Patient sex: M
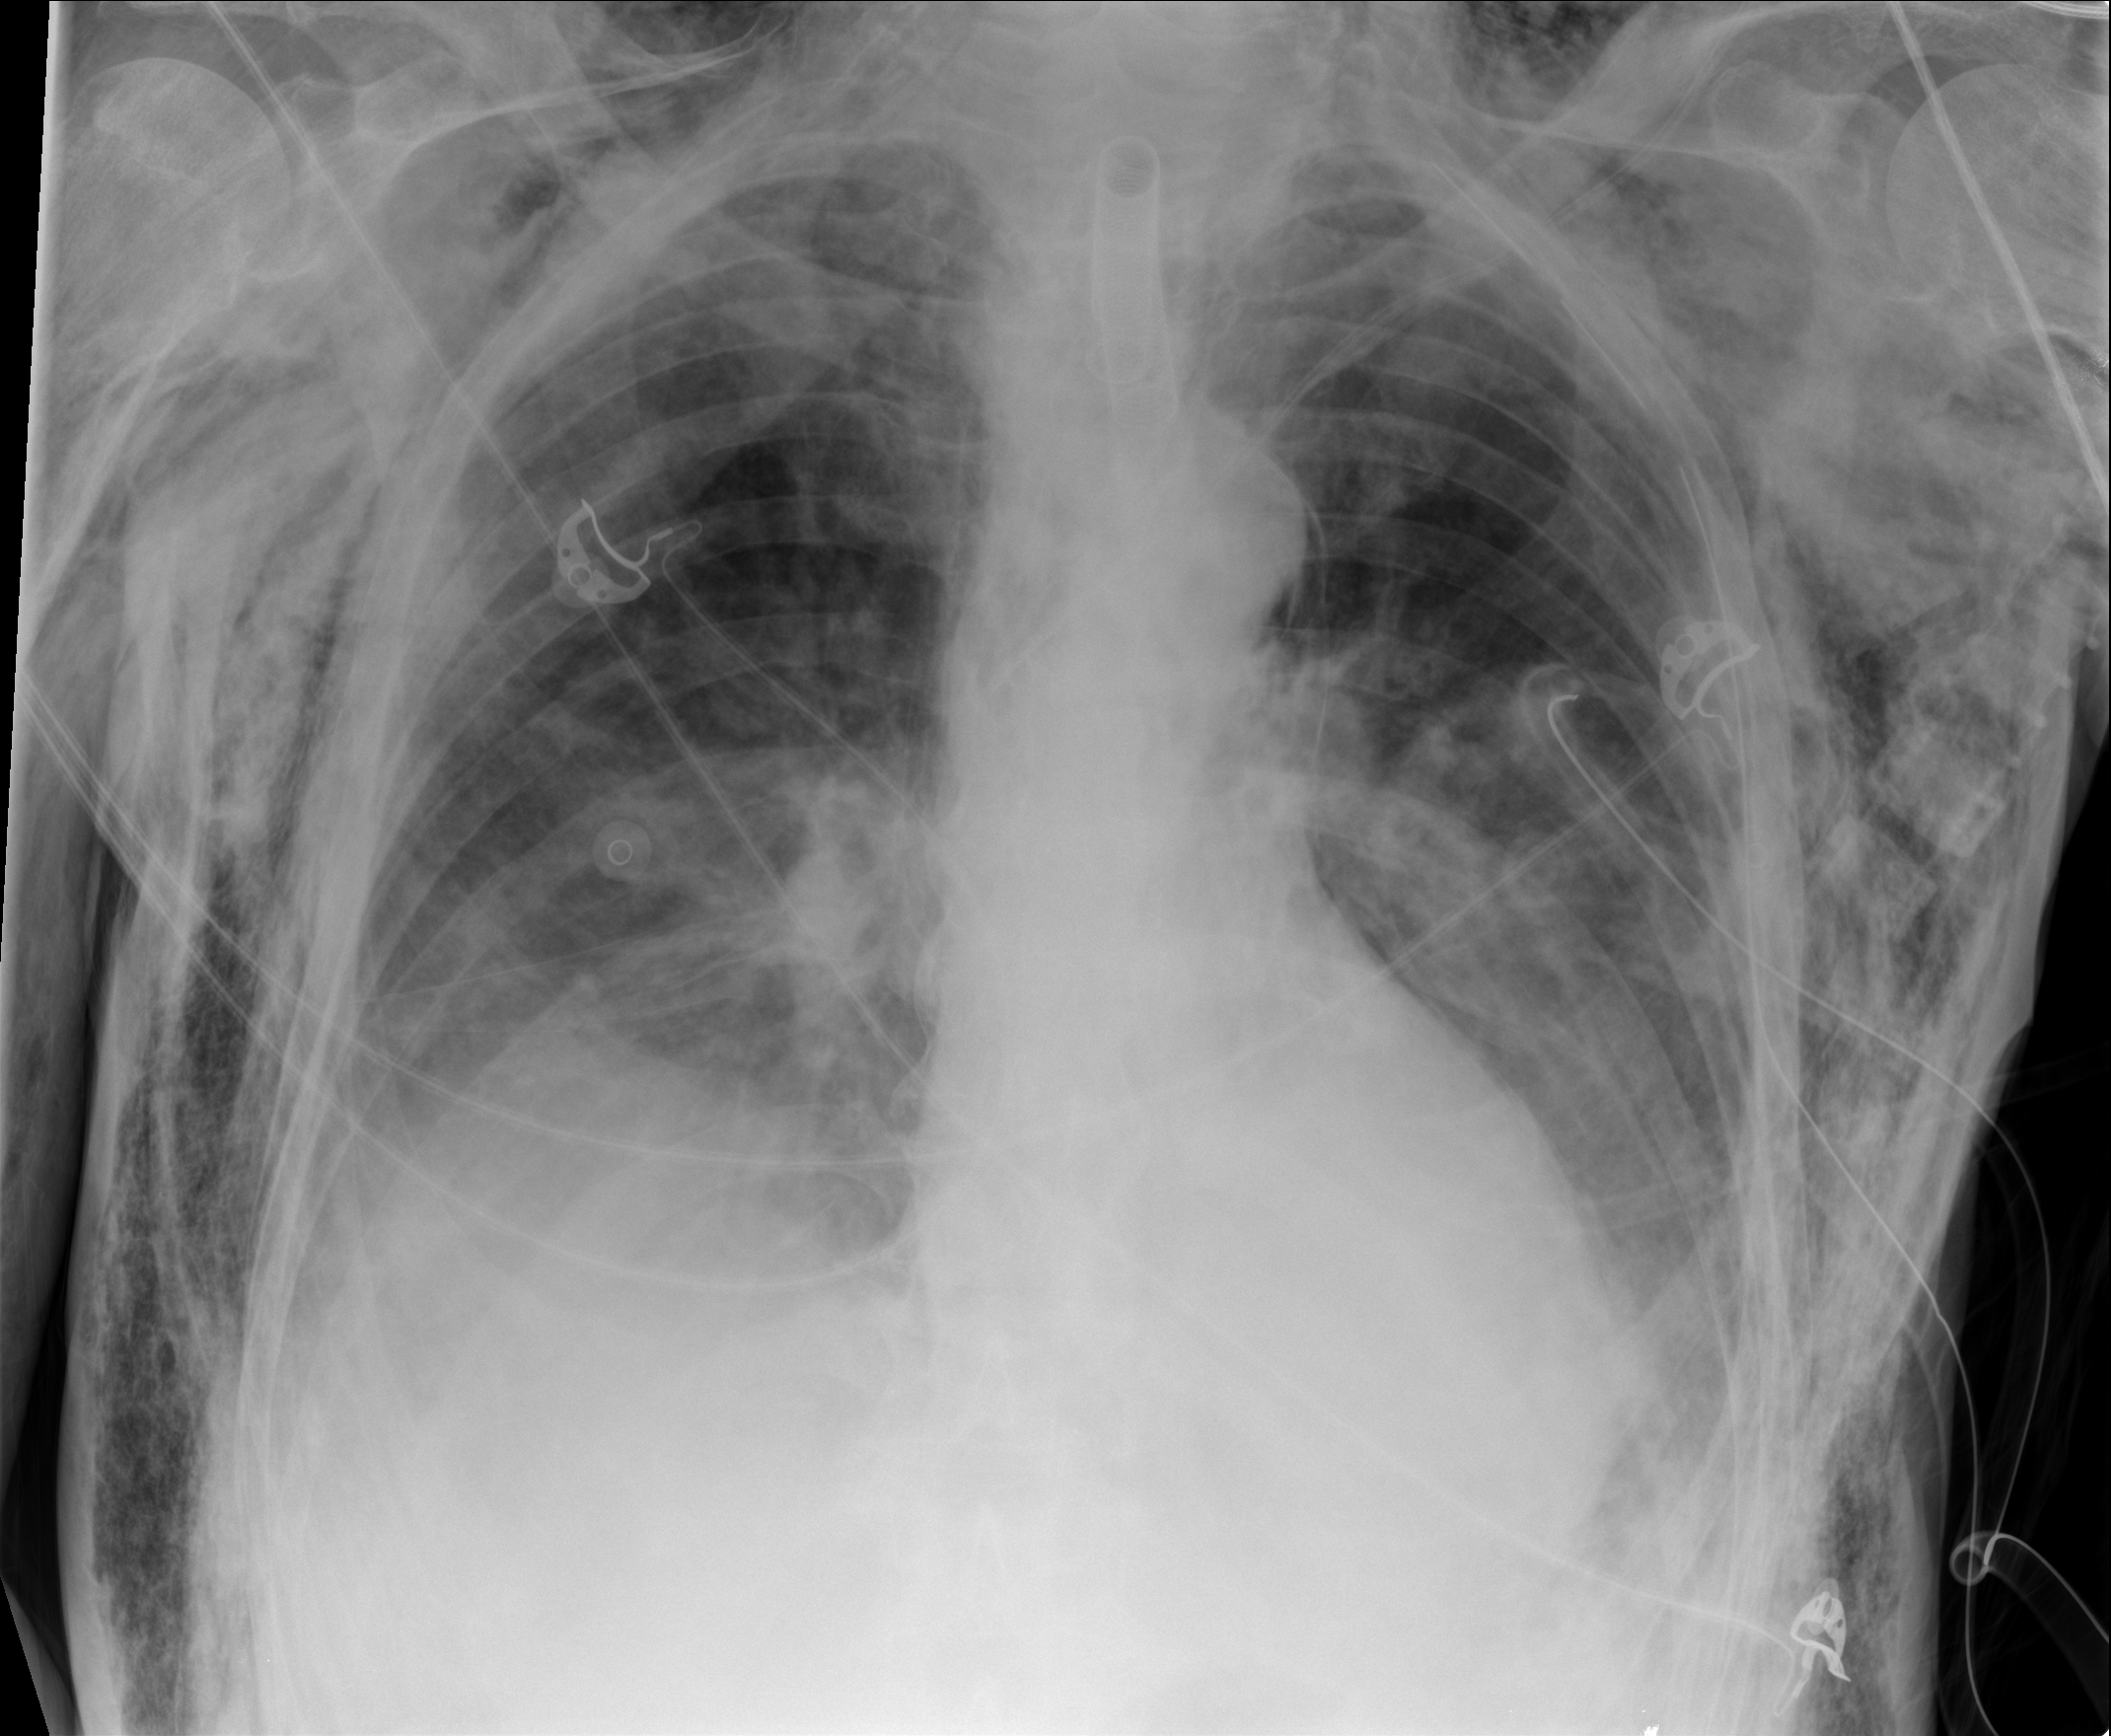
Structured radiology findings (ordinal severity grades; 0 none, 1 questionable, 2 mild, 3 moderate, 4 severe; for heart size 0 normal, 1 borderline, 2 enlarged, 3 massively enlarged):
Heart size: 0
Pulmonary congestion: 0
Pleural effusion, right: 2
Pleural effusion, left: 2
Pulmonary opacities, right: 2
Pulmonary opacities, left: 0
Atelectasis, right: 2
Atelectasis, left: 0